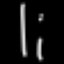
Label: line